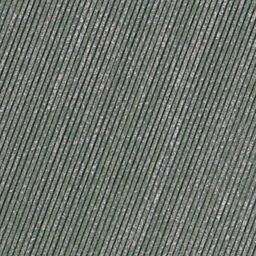
Label: agricultural